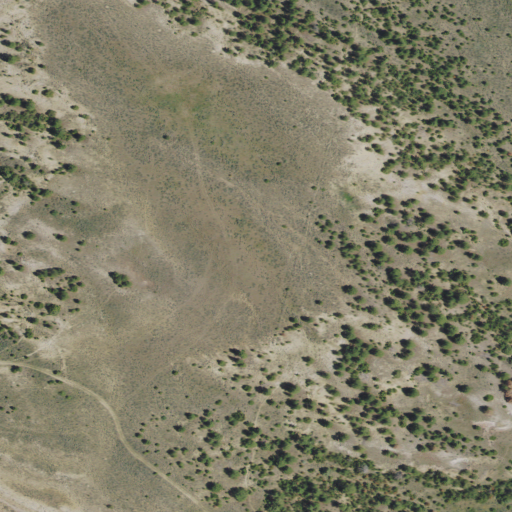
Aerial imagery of mountain in Montana named Black Eagle Butte containing shrub, evergreen forest, and grassland